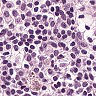
Metastatic tissue present: no